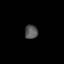
Tissue: lung
Cell type: Epithelial cells
Senescence score: 0.1833
Nuclear area (px): 174
Mean DAPI intensity: 87.563